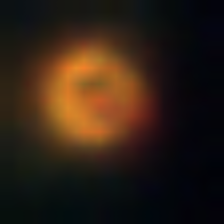
Taxon: NanoPlankton
Group: Other